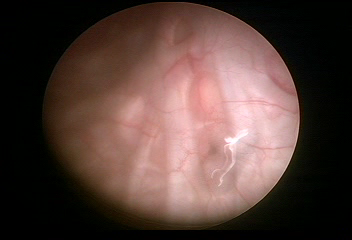
Modality: WLC
Class: Normal mucosa
Bladder cancer association: No